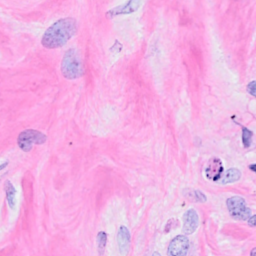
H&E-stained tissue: Breast